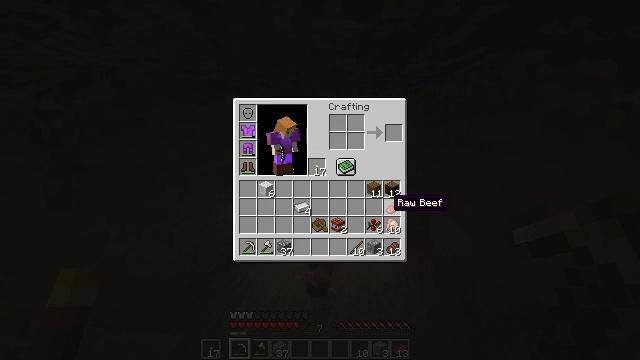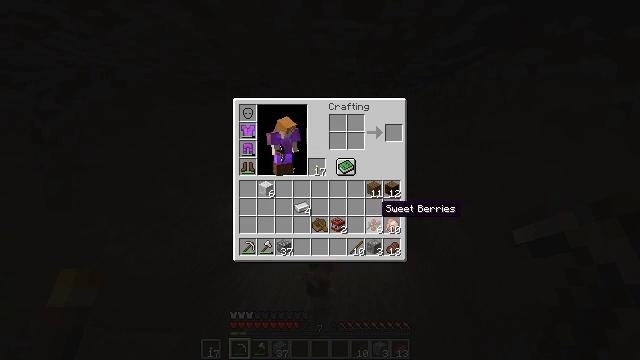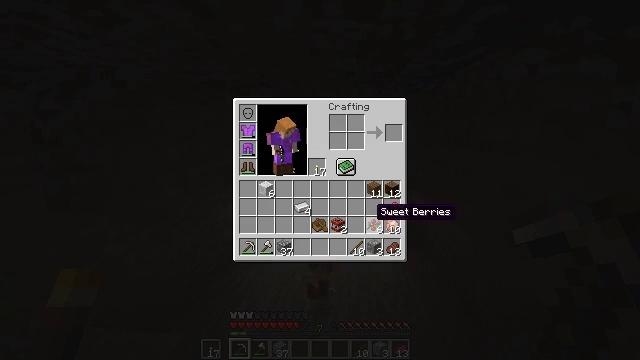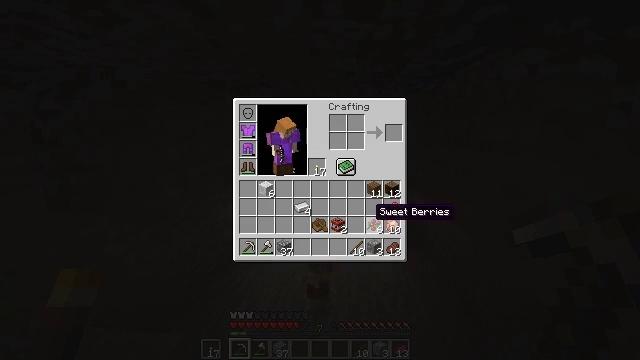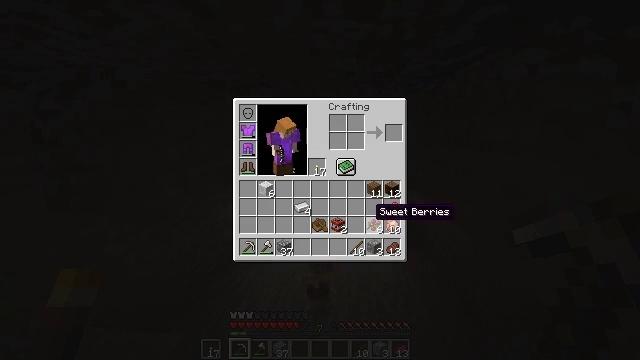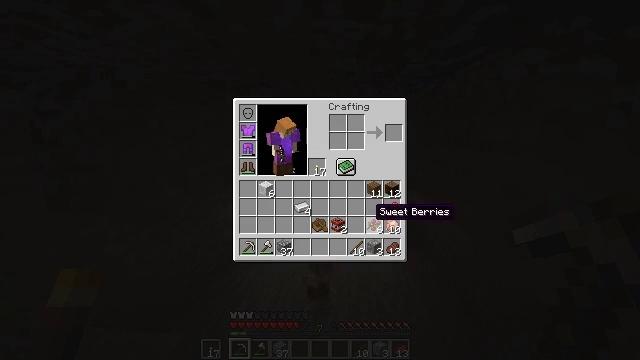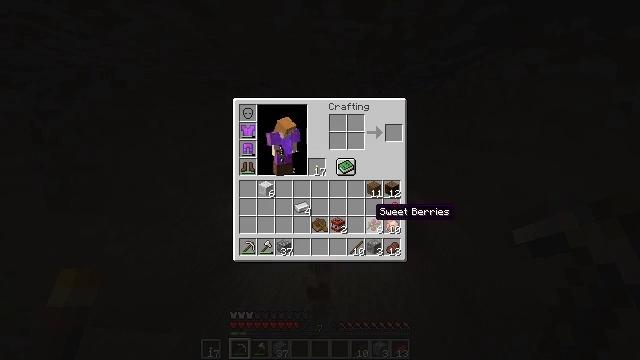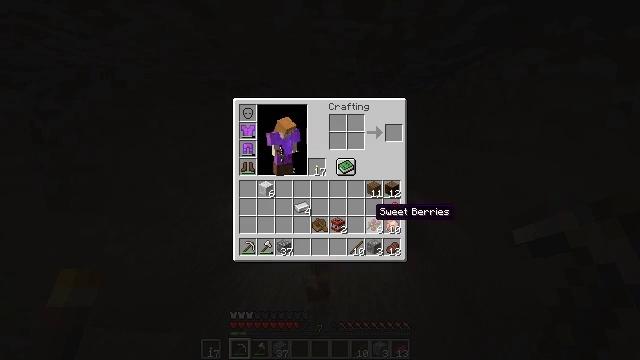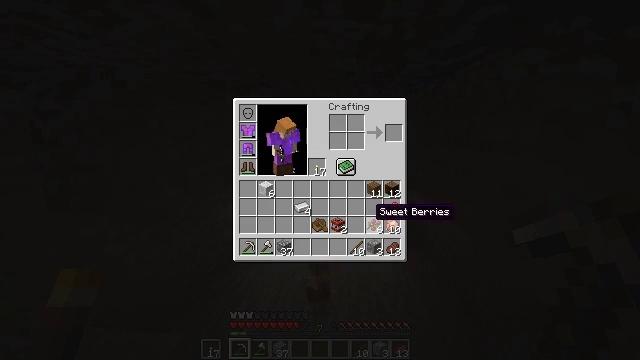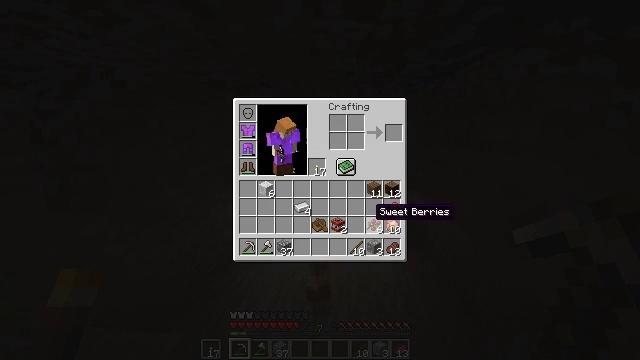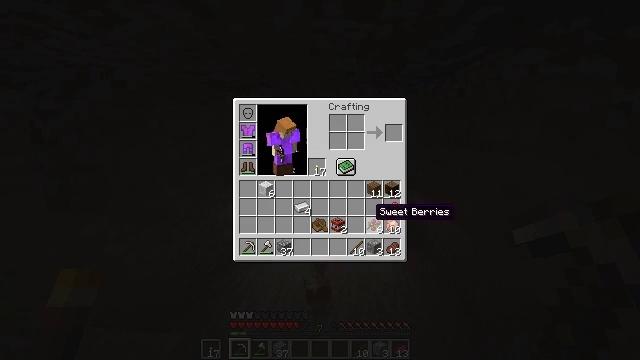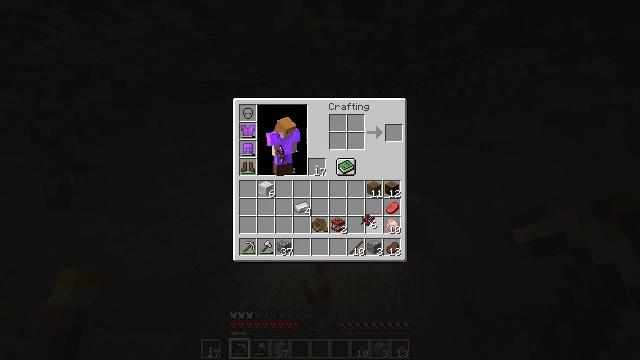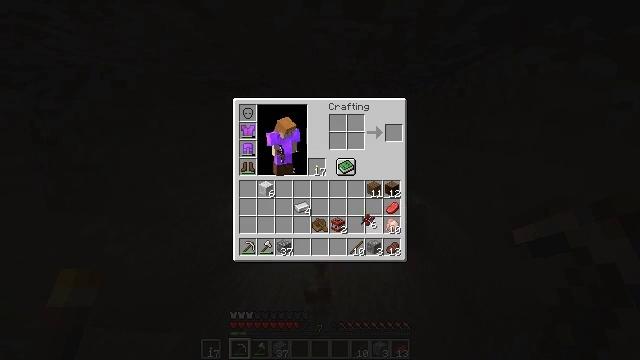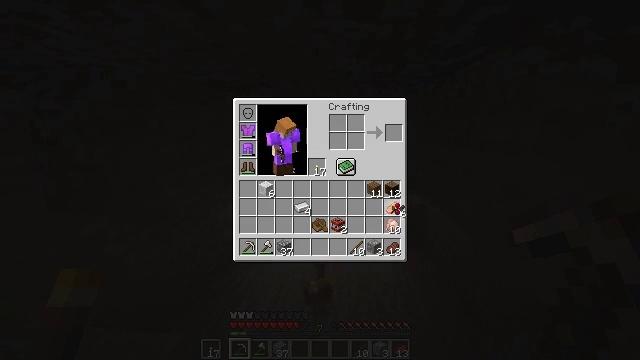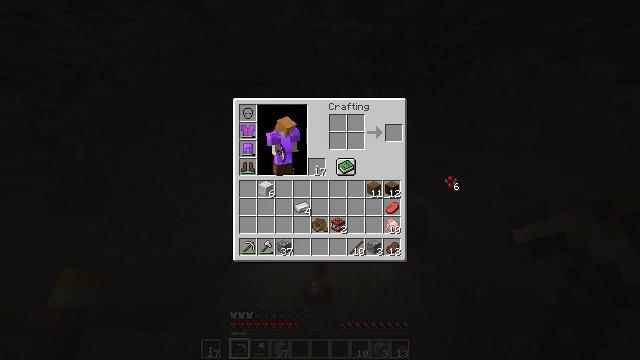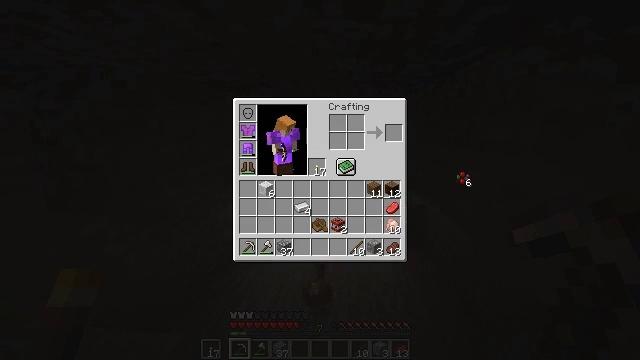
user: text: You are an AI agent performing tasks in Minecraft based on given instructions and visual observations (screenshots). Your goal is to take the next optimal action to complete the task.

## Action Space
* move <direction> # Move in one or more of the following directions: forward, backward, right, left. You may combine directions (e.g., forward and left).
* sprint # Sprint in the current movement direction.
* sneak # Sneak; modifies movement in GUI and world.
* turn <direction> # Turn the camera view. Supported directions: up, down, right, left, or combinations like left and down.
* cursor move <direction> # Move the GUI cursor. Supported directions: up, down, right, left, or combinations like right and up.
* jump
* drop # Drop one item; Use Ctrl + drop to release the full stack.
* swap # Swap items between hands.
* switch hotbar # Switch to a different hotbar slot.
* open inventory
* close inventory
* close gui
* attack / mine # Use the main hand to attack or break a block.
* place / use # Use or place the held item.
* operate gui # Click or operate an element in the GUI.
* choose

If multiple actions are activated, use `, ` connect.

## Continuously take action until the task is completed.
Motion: motion action
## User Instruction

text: Drop some sweet berries.
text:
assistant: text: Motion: cursor move left
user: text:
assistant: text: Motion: no_op
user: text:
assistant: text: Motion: no_op
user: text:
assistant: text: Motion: no_op
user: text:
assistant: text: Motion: no_op
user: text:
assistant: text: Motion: no_op
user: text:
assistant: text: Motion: no_op
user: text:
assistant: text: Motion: no_op
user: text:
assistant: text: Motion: no_op
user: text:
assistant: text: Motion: no_op
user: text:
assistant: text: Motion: operate gui
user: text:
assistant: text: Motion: operate gui
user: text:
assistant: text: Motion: cursor move right and up, operate gui
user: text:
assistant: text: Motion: cursor move right and up
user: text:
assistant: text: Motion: cursor move right
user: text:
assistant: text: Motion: no_op
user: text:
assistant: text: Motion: no_op
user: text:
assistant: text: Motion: no_op
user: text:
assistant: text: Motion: no_op
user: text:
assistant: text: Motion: operate gui
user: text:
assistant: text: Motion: operate gui
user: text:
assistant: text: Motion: operate gui
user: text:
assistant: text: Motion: no_op
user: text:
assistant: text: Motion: no_op
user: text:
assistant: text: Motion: no_op
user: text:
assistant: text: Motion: no_op
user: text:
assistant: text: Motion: no_op
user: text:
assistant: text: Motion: close gui